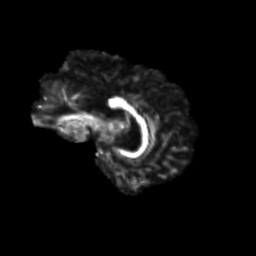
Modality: FA
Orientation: sagittal
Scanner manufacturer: siemens
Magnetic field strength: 3 T
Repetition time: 9.2 s
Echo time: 0.084 s